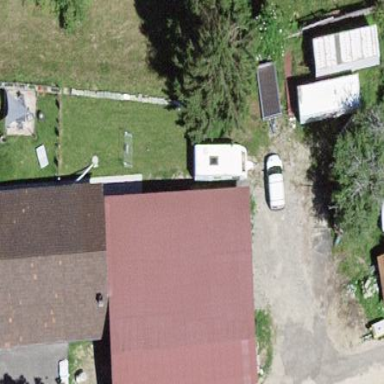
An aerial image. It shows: Barn.